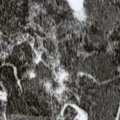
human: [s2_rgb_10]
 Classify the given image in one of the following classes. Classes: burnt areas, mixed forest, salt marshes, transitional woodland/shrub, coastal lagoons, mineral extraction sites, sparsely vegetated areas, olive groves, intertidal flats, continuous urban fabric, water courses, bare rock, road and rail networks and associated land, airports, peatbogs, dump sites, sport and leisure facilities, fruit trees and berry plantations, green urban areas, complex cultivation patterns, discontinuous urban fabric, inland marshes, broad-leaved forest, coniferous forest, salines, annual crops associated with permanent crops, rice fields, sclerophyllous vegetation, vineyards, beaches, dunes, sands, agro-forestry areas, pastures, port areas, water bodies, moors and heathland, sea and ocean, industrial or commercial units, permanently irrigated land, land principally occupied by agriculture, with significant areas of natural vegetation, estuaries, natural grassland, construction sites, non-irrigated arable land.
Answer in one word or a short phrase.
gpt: coniferous forest, peatbogs